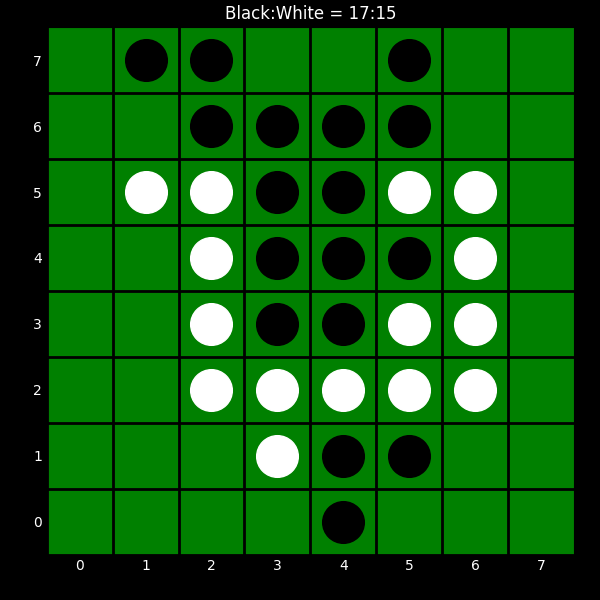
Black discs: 17
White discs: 15